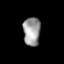
Tissue: prostate
Cell type: T cells
Senescence score: 0.2592
Nuclear area (px): 486
Mean DAPI intensity: 155.257